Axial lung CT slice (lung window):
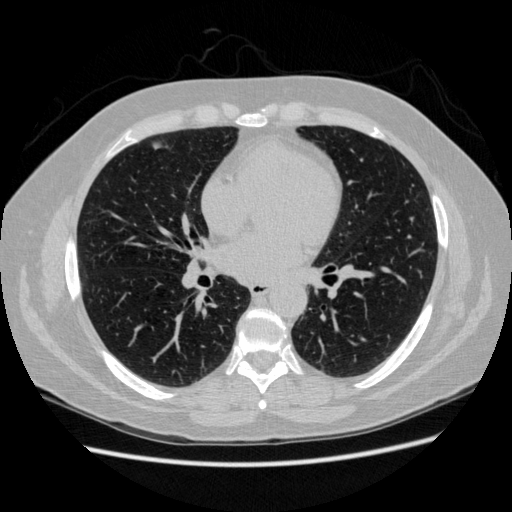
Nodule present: yes
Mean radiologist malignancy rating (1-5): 3